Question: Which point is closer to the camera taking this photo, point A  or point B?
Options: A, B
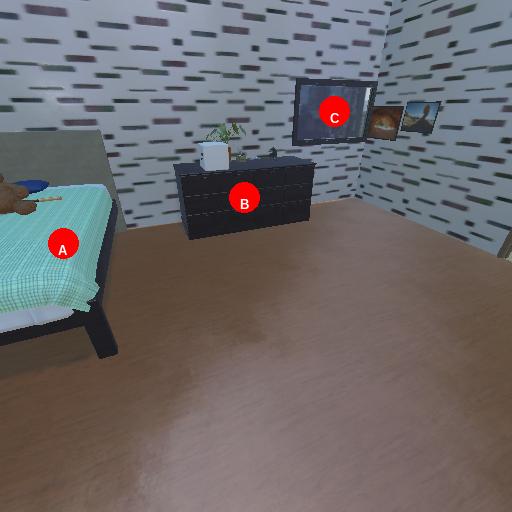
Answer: A